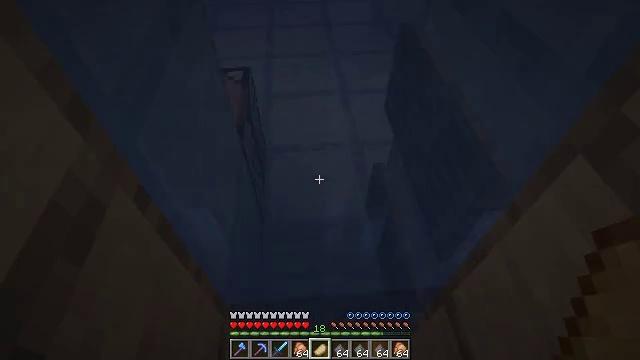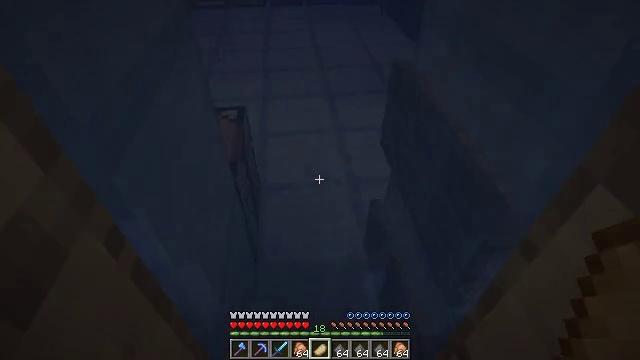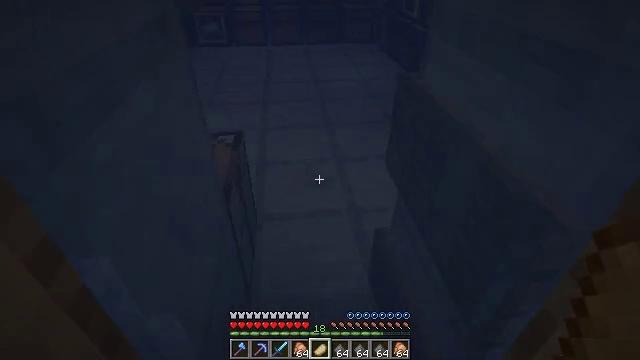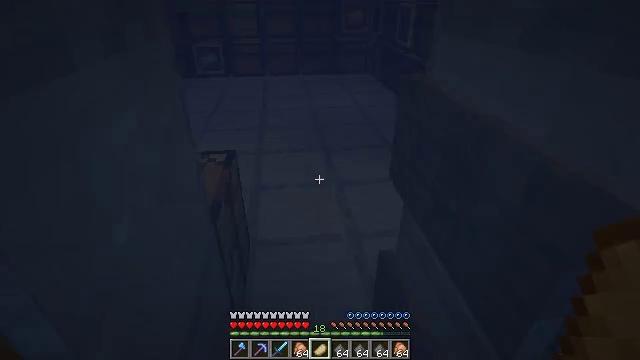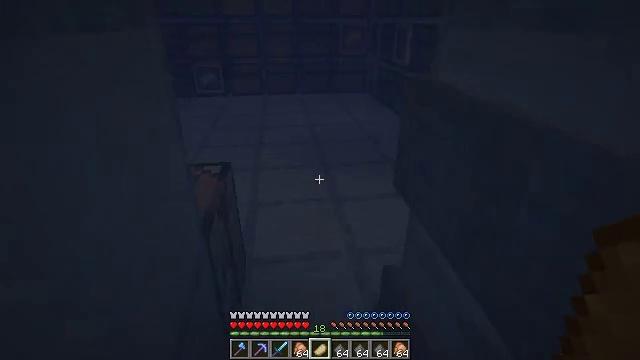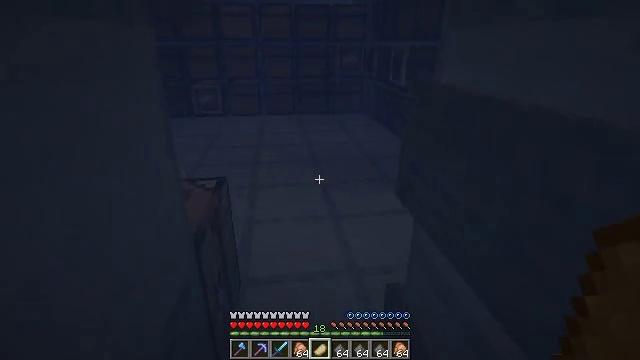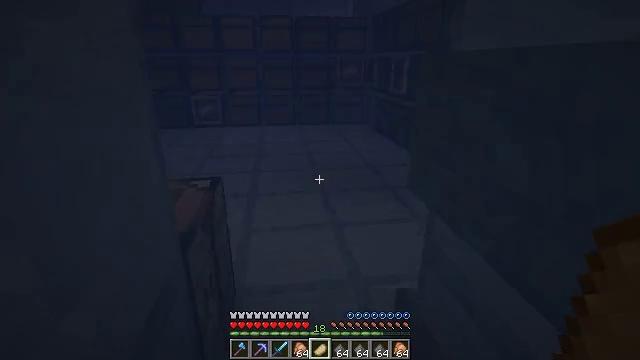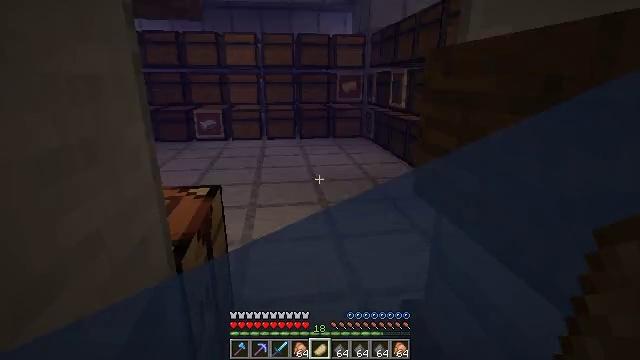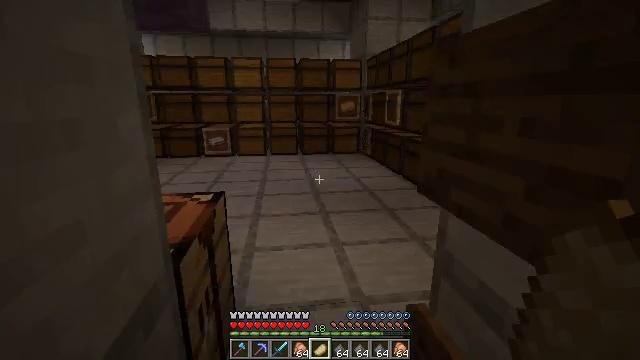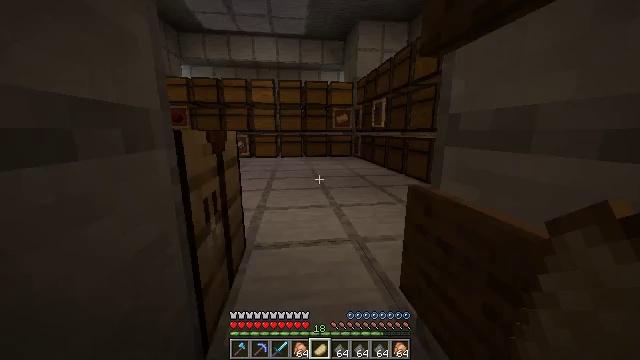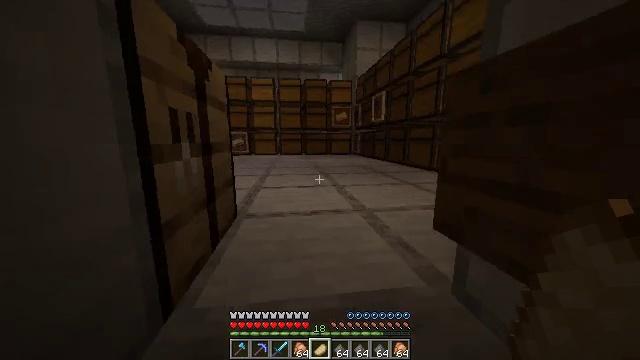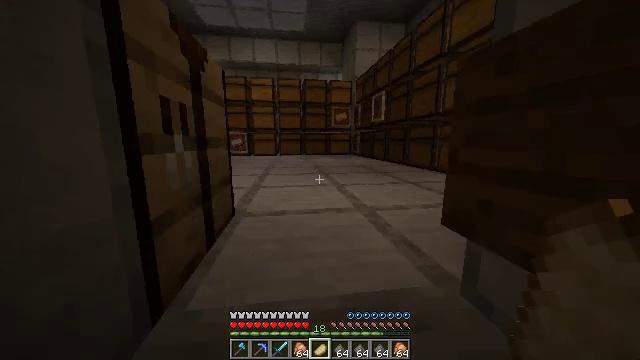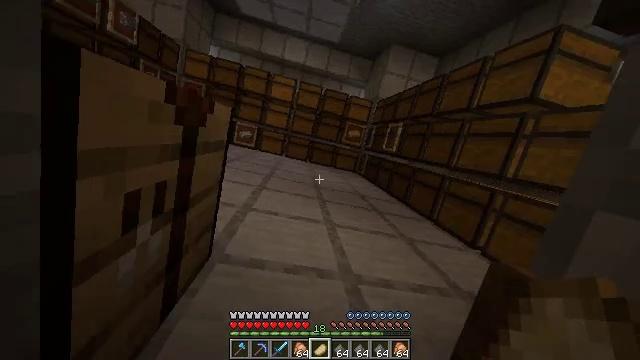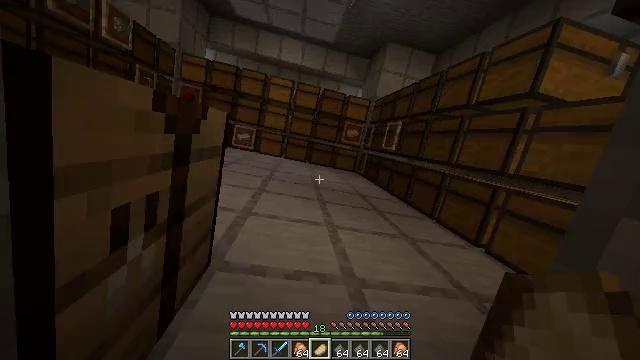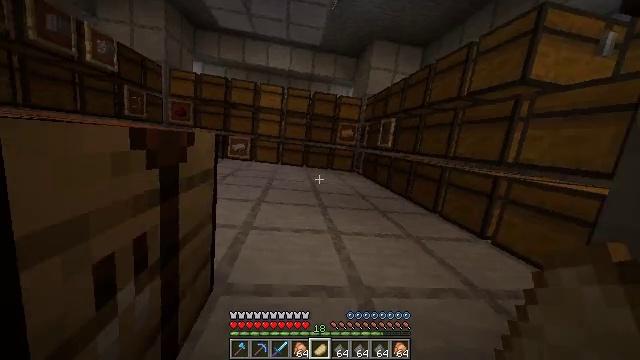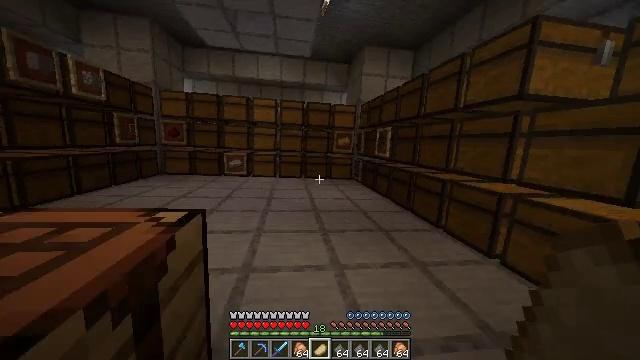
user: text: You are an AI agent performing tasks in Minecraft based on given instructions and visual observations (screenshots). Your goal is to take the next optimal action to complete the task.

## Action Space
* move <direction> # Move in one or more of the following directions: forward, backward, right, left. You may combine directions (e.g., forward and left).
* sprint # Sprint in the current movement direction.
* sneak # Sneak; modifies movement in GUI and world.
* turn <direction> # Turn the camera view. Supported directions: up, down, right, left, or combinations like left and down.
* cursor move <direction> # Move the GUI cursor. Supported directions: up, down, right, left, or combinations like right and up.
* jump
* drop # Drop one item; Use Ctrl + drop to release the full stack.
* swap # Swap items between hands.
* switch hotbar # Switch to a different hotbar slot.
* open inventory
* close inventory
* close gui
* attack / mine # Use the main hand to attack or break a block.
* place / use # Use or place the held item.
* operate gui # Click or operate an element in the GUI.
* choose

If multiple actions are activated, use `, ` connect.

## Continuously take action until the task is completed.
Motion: motion action
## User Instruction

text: Collect the shulker box to move it.
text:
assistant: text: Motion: move forward, turn right and up
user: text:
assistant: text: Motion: move forward, turn up
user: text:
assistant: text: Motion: move forward, turn up
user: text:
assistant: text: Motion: move forward, turn up
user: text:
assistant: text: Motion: move forward, turn up
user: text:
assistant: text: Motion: move forward, sprint, turn up
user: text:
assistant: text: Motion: move forward, sprint, turn up
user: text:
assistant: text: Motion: move forward, sprint, turn up
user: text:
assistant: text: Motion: move forward, sprint, turn up
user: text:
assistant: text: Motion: move forward, sprint, turn up
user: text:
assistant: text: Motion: move forward
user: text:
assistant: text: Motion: move forward
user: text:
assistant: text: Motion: move forward
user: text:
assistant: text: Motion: move forward
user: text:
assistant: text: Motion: move forward, sprint
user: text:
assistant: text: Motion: move forward, sprint
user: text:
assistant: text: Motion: move forward, sprint
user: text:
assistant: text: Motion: move forward, sprint
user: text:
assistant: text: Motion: move forward, sprint
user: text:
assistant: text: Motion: move forward
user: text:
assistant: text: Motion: move forward
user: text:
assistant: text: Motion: move forward
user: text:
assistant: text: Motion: move forward, sprint
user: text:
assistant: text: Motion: move forward, sprint
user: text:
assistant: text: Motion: move forward, sprint
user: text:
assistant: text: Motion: move forward, sprint, turn left
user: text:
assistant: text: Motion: move forward, sprint, turn left
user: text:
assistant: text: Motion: move forward, turn left
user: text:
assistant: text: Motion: move forward, turn left
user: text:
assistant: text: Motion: move forward